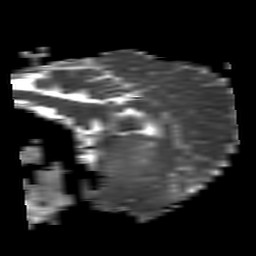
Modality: ADC
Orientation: sagittal
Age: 59
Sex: female
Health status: ill
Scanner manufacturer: philips
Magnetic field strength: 3 T
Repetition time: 3.8 s
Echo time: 0.09 s